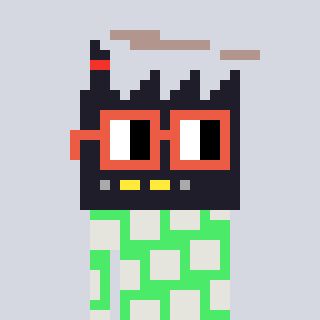
a pixel art character with square orange glasses, a factory-shaped head and a teal-colored body on a cool background